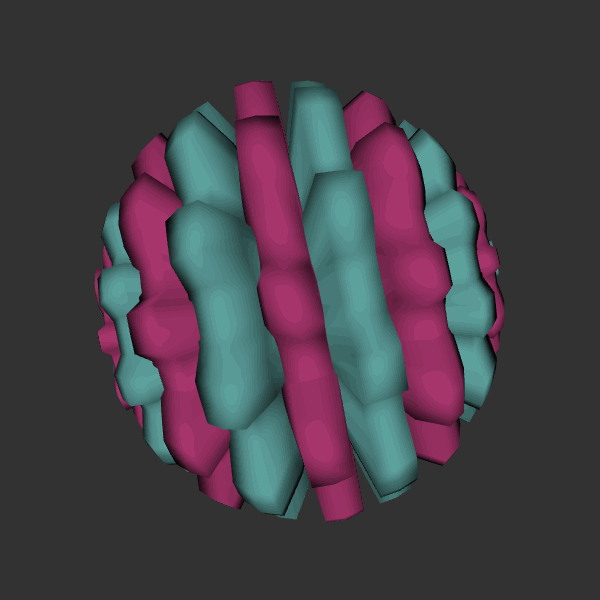
Background: dark